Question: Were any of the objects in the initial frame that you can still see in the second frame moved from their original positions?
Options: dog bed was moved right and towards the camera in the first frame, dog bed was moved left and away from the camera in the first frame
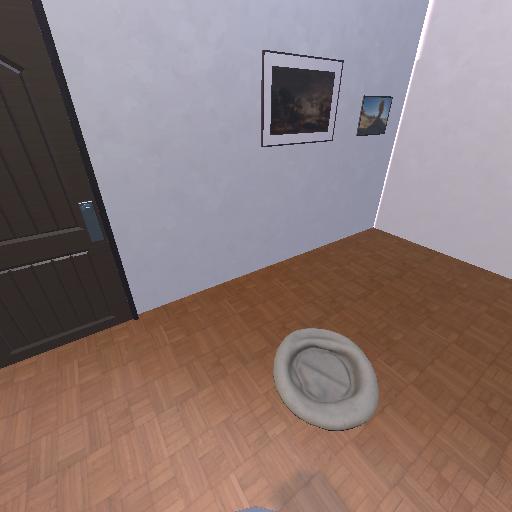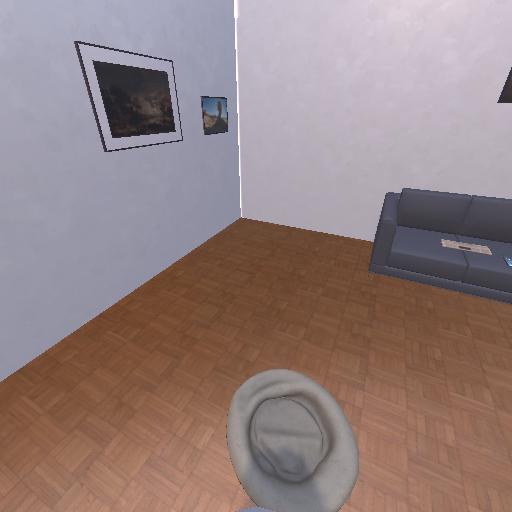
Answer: dog bed was moved right and towards the camera in the first frame